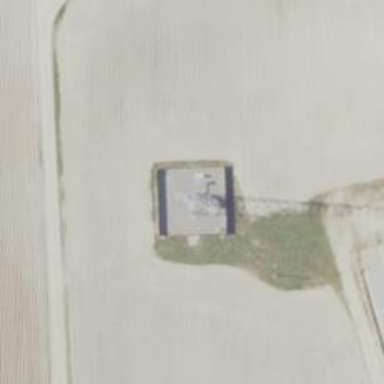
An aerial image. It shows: Mast tower used for communication.